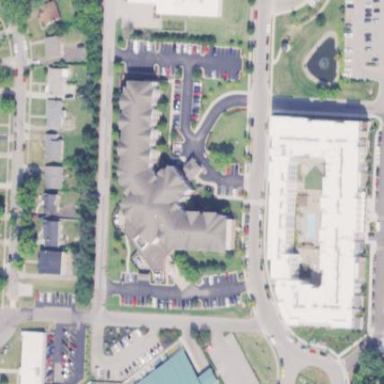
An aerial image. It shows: Residential building.